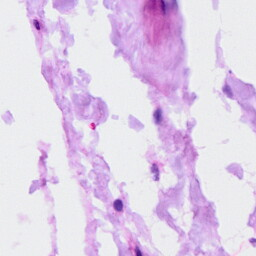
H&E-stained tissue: Ovarian